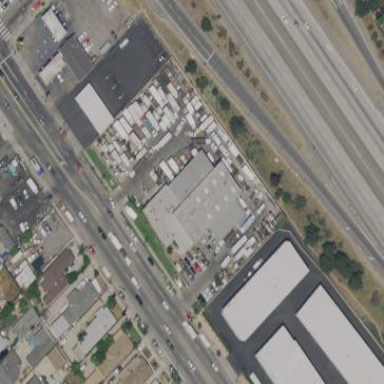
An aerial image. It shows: Commercial building.